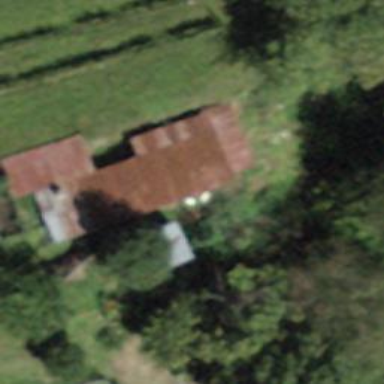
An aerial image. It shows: Hut.